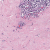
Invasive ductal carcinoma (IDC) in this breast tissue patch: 0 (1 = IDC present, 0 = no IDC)